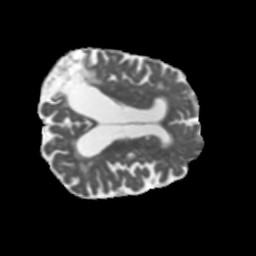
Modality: MD
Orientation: axial
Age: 66
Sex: female
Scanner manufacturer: siemens
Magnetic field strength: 3 T
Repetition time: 5.47 s
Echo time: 0.0854 s